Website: slack
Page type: stored-credit-cards
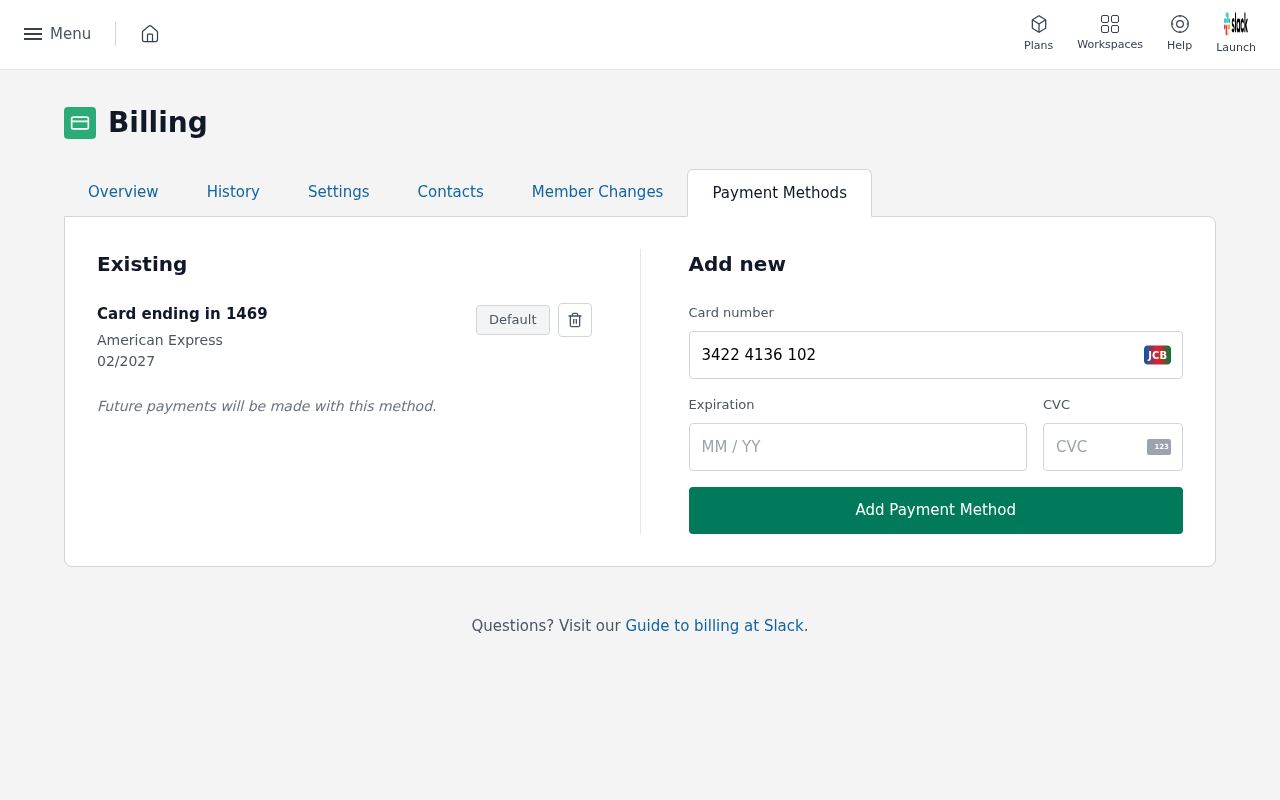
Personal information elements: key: PII_CARD_CVV
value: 1328
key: PII_CARD_EXPIRY
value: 02/2027
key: PII_CARD_EXPIRY
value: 02/27
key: PII_CARD_LAST4
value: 1469
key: PII_CARD_NUMBER
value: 3422 4136 1021 469
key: PII_CARD_TYPE
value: American Express